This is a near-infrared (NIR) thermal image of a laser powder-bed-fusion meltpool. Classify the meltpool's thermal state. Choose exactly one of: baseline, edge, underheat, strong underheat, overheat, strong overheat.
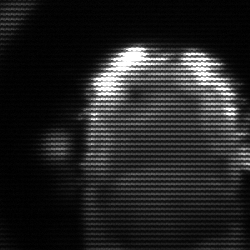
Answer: baseline